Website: bh-photo
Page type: customer-info-address
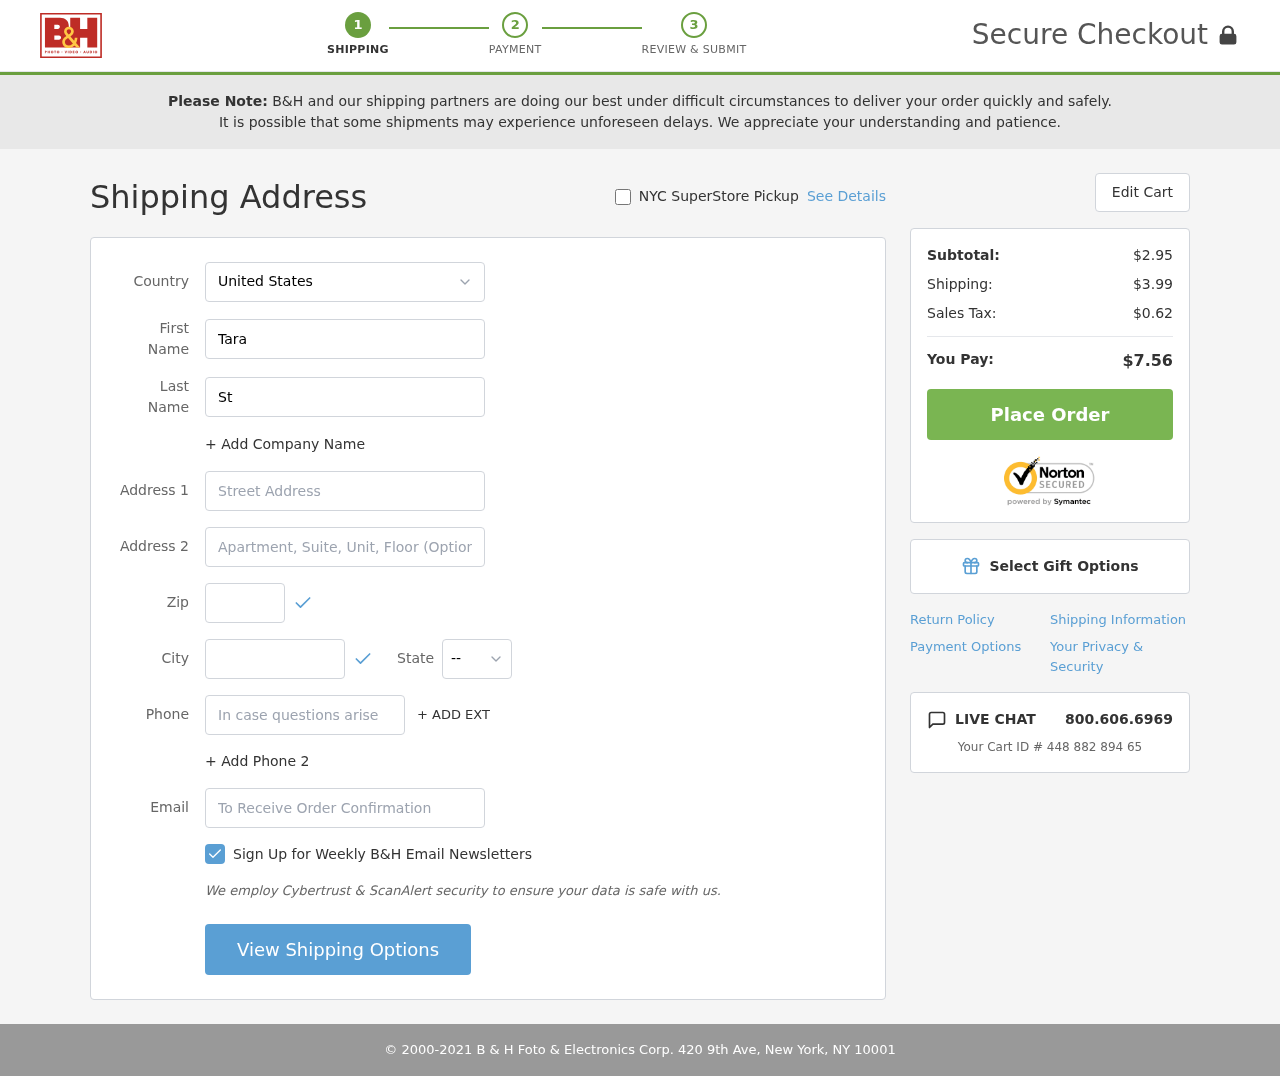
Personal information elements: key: PII_CITY
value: Lake Alicia
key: PII_COUNTRY
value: United States
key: PII_EMAIL
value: tstephens@yahoo.com
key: PII_FIRSTNAME
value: Tara
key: PII_LASTNAME
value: Stephens
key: PII_PHONE
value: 5667162380
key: PII_POSTCODE
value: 27134
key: PII_STATE_ABBR
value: TN
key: PII_STREET
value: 57155 Lowery Well Suite 183
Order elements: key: ORDER_SUBTOTAL
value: $2.95
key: ORDER_SHIPPING_COST
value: $3.99
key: ORDER_TAX
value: $0.62
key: ORDER_TOTAL
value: $7.56
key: ORDER_ID
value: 448 882 894 65